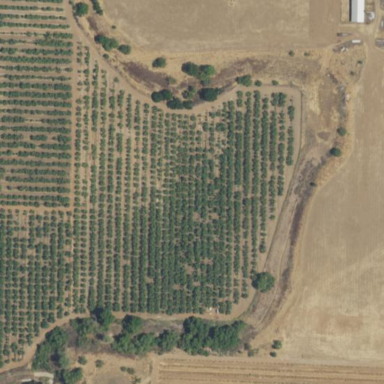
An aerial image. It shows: Field cropland within orchard.